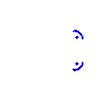
Particle: proton